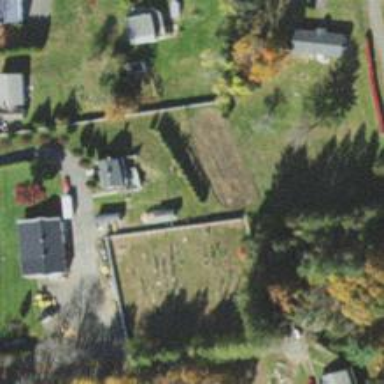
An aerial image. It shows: Cemetery area categorized as cemetery.